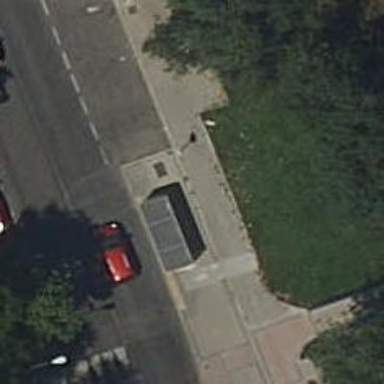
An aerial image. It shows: Bus stop with platform for public transport.